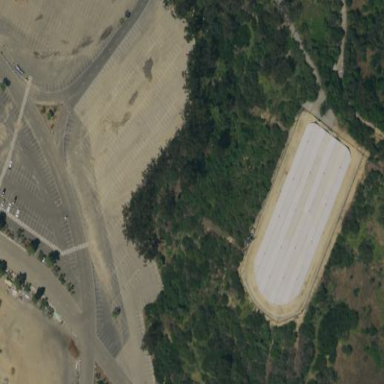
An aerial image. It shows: Parking area with surface.